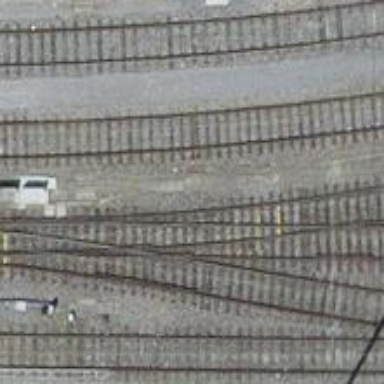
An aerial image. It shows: Railway yard with one track. The railway is electrified with contact line.